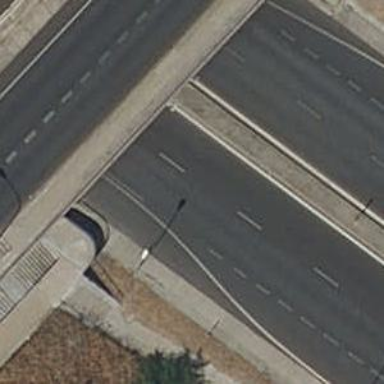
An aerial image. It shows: Secondary road passing through tunnel.